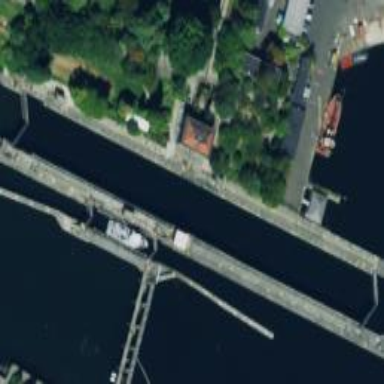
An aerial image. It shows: Lock gate on waterway.